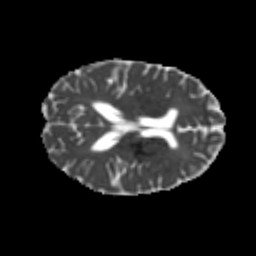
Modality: MD
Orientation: axial
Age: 24
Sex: female
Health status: healthy
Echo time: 0.074 s